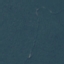
Land use / land cover: Forest